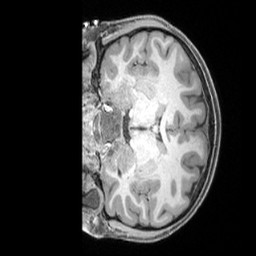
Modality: T1w
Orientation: coronal
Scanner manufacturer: siemens
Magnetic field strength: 3 T
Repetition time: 2.4 s
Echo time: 0.00224 s